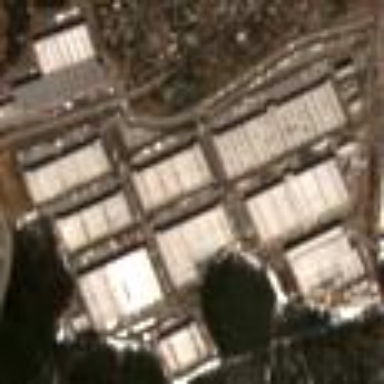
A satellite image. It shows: Industrial area with warehouse surrounded by wall.